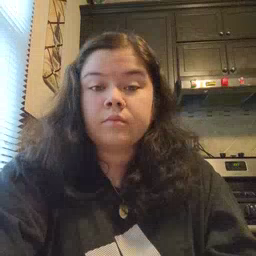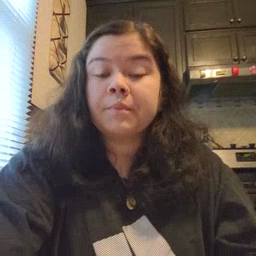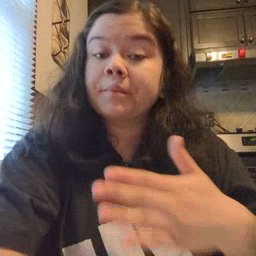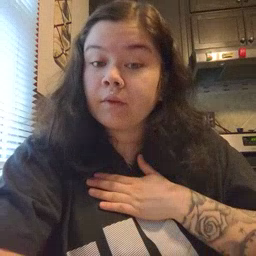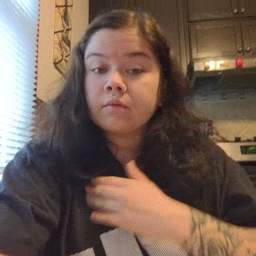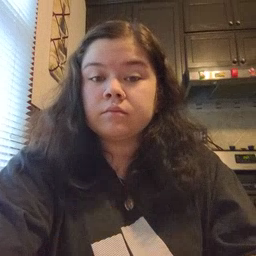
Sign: minemy